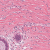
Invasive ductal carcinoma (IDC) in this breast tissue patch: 0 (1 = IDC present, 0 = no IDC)